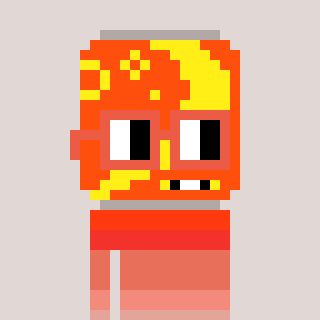
a pixel art character with square orange glasses, a pop-shaped head and a redpinkish-colored body on a warm background